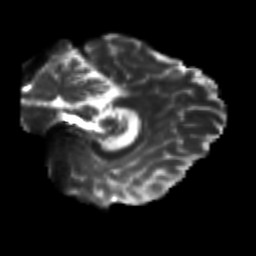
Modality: T2w
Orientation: sagittal
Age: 25
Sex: female
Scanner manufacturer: siemens
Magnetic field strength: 3 T
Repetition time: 3.5 s
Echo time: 0.125 s